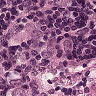
Metastatic tissue present: yes